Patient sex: F
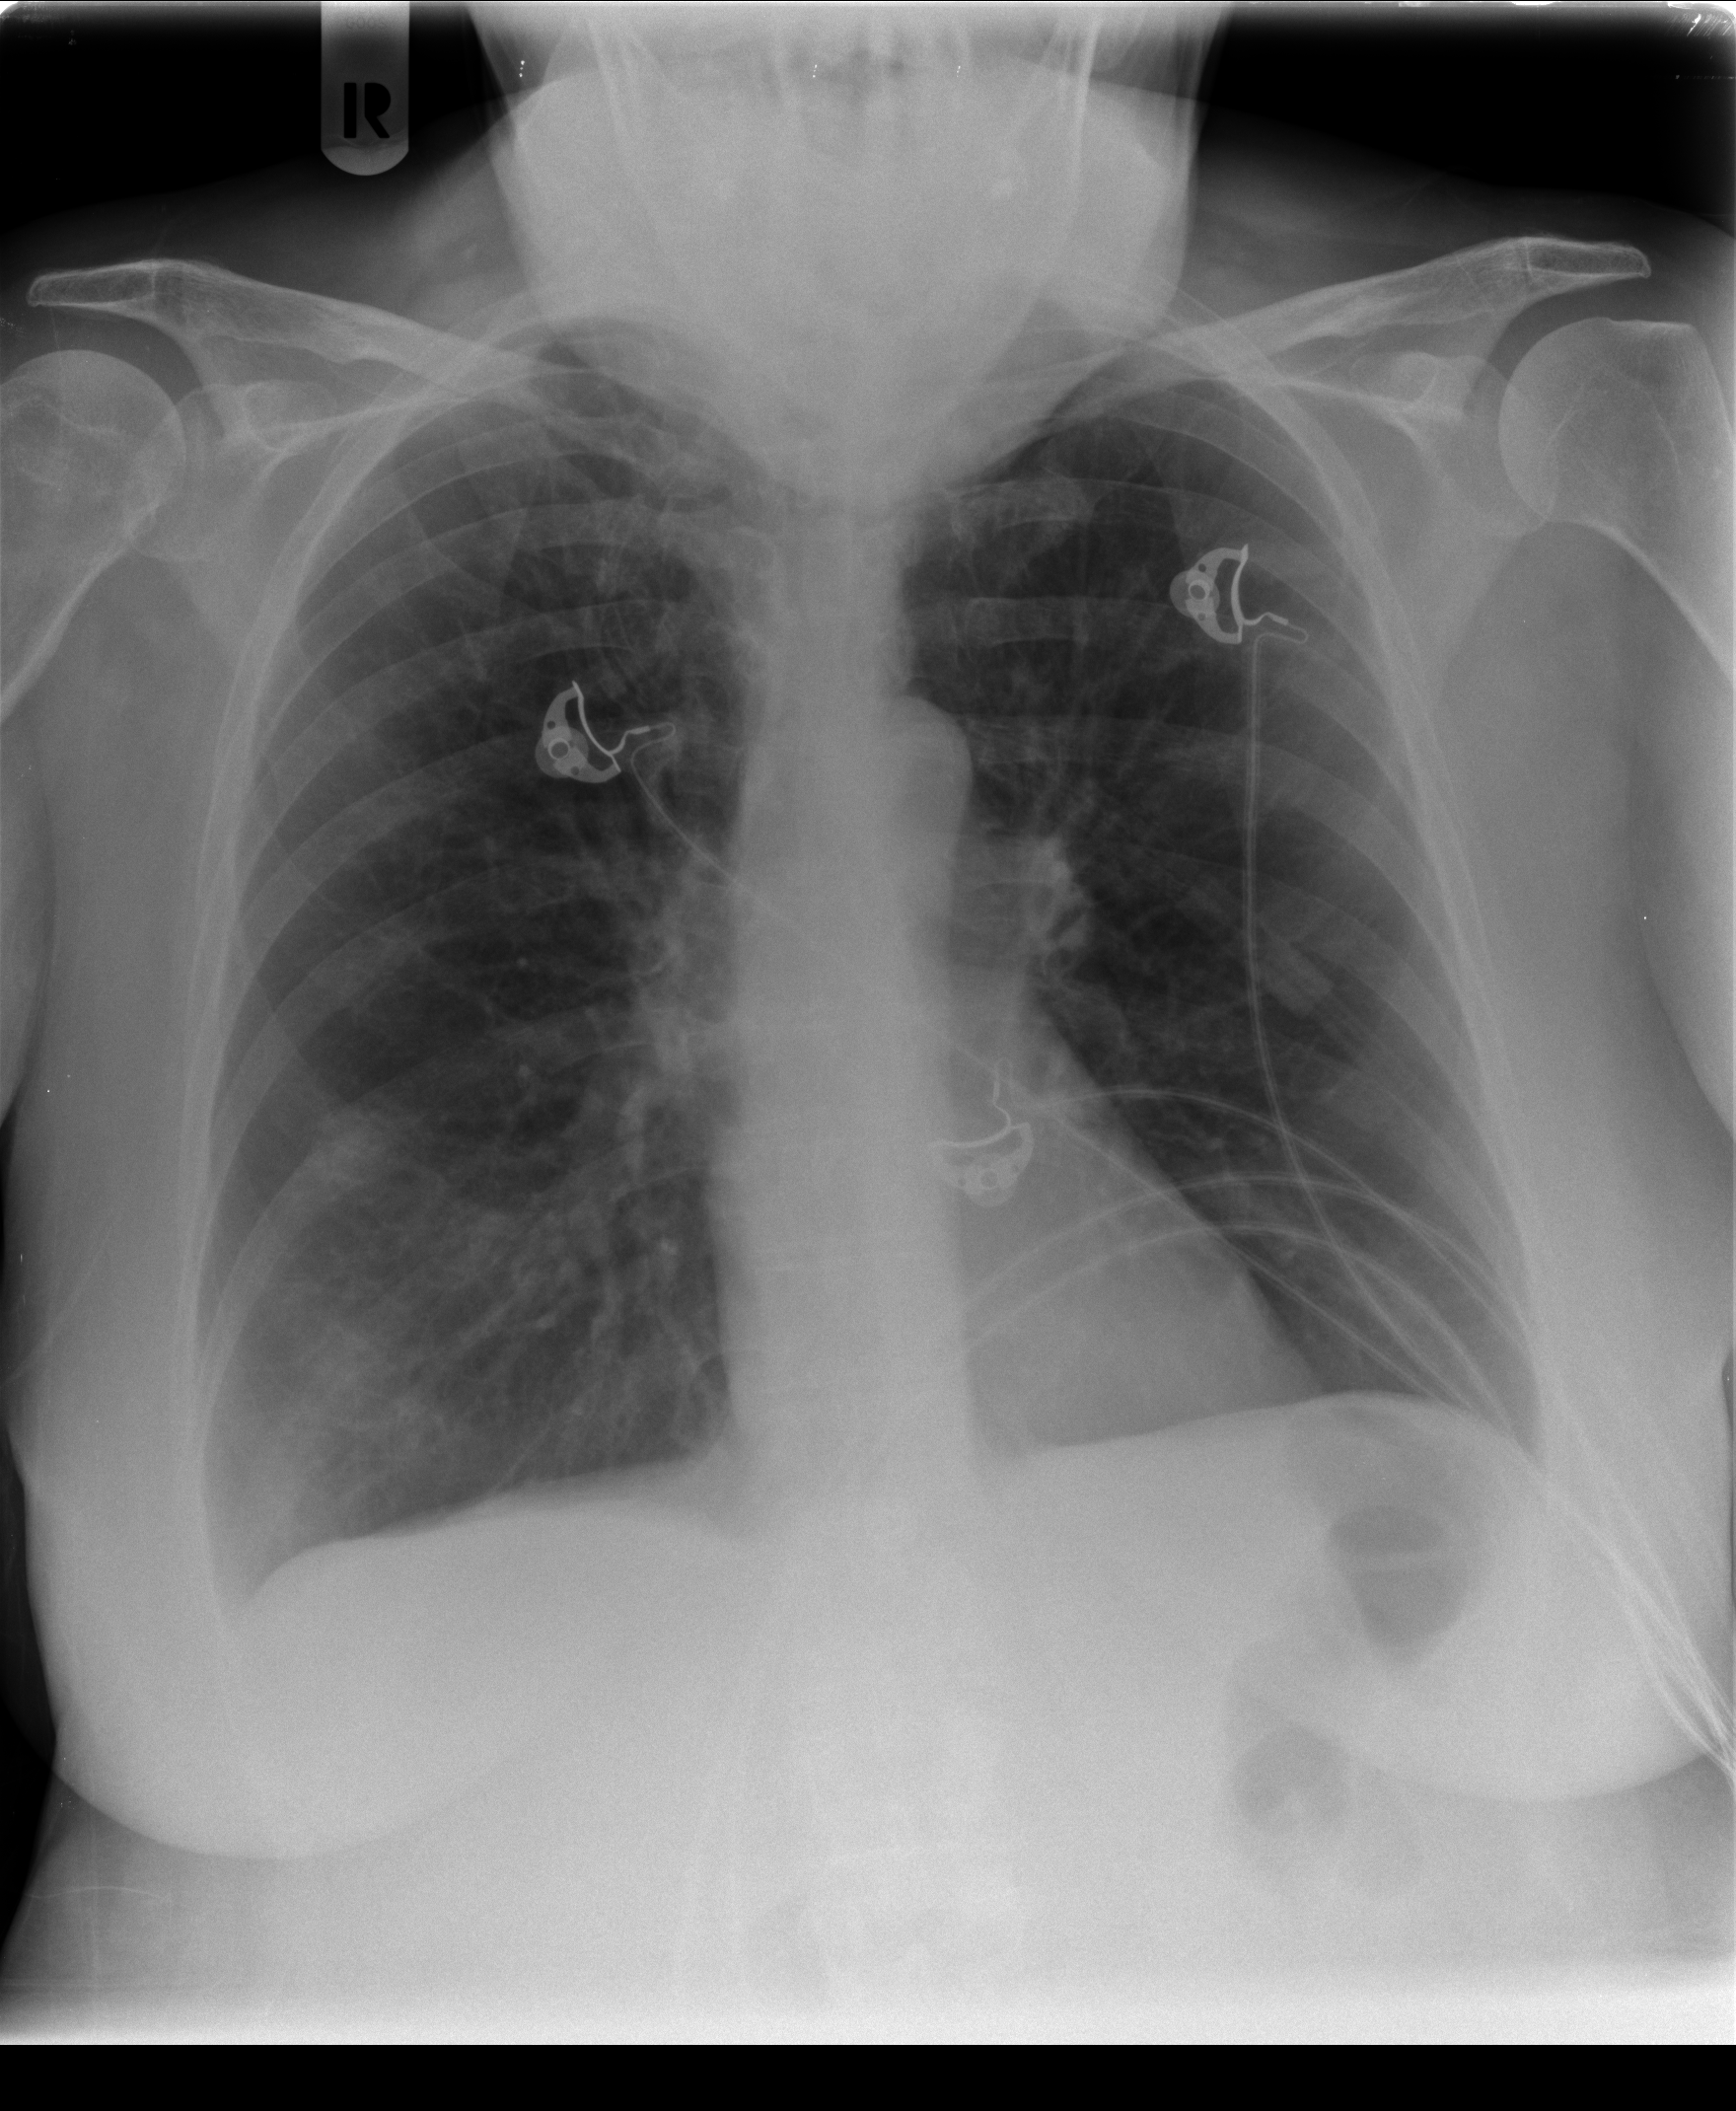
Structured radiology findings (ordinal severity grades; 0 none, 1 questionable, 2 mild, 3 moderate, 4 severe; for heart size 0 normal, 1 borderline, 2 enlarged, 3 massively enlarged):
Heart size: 0
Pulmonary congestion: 0
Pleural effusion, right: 0
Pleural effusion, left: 0
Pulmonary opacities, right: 0
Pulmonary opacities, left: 0
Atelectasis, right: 1
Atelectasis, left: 2